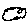
Label: cloud